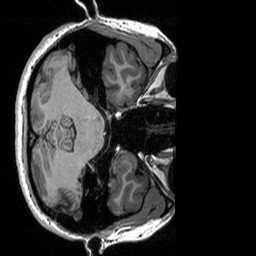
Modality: T1w
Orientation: axial
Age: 18
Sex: female
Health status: healthy
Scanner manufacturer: siemens
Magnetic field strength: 3 T
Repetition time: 2.3 s
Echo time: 0.00298 s